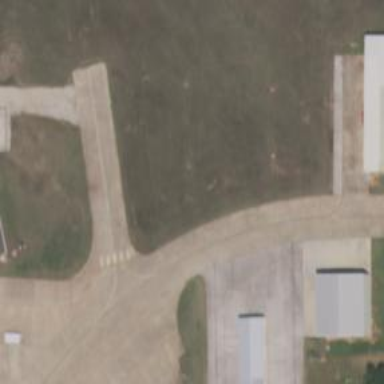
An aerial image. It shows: Image of taxiway at airport.